Aerial crown-view tile of a tropical tree (Barro Colorado Island, Panama), acquired 20240918:
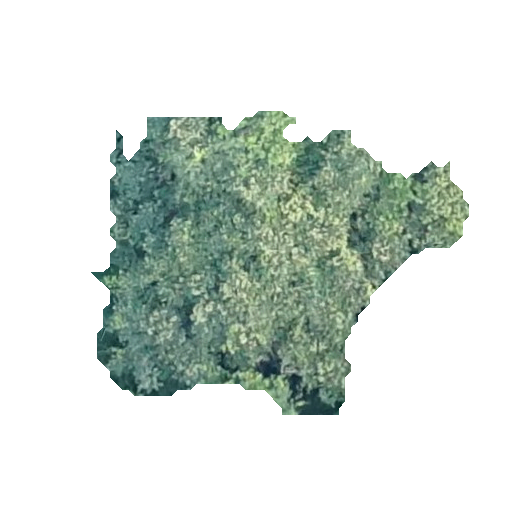
Species: Luehea seemannii
GBIF accepted scientific name: Luehea seemannii
Crown area: 119.701 m²